Question: I have spent the last several hours trying to why the margin CSS property (at least) for 'td' elements is basically ignored.
For example, this <URL>. Similarly, the CSS for 'div.TD' and 'td' should be almost identical. In particular:
'''
div.TD,td{border:1px solid black;}
div.TD,td{margin:15px;padding:5px}
'''
Furthermore, each 'div.TD' and each 'td' contains an empty 'div' element, with the following dimensions:
'''
div.TD > div,td > div{width:90px;height:60px;}
'''
As you can see, the CSS specs for both 'div.TD' and 'td' elements have the same margin, border, and padding specs, and have contents of identical dimensions. Yet, as shown in the image below, only the 'div.TD' elements show the specified margin and border. For the 'td', both of these dimensions are effectively 0. (Also, similarly puzzling is the fact that the border specified for the 'div.TR' element is visible, but not the identically-specified one for the 'tr' element.)

The top row is the "simulation" using divs, the bottom row comes from a bona fide 'table' element row. The light-brown region visible in the top row corresponds to the specified 15px margin. The green region (visible in both the "simulated" and "real" table cells) corresponds to the specified 5px padding.
> I want to why this inconsistency of behavior
...but I have not been able to find any explanation. In other words, Or at least, how could I have quickly found out the official CSS rules responsible for this apparent inconsistency. (I did search for this, but I did not find it. More specifically, what I did find --by omission--that there should be no difference between the two cases shown above.)
(Everything I have found have been, at best, recipes for how to achieve a particular effect, but these recipes shed no light on the question of the inconsistency of behavior. Such solutions are basically superficial band-aids, because they don't fix the underlying lack of understanding that leads to the question in the first place.)
---
OK, here's the code alluded to above, as promised:
'''
/* basic reset */
body{background:white;}
html,body,div,table,tbody,tfoot,thead,tr,th,td{margin:0;padding:0;border:0;outline:0}
table{border-collapse:collapse;border-spacing:0;}
/* demo-specific css begins here */
div.TR{display:table;}
div.TR,tr{border:1px solid #EE0000;}
div.TR,tr{background:#E8B36D;}
div.TD{float:left;display:inline;}
table{clear:both;}
div.TD,td{border:1px solid black;}
div.TD,td{background:#409152;}
div.TD,td{margin:15px;padding:5px}
div.TD > div,td > div{background:#1E4C6D;}
div.TD > div,td > div{width:90px;height:60px;}
'''
'''
<div class="TR">
<div class="TD">
<div></div>
</div>
<div class="TD">
<div></div>
</div>
</div>
<table>
<tr>
<td><div></div></td>
<td><div></div></td>
</tr>
</table>
'''
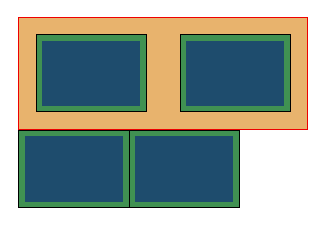
Answer: Because <URL>.
>
## 17.5 Visual layout of table contents
Internal table elements generate rectangular <URL> with content and borders. Cells have padding as well.